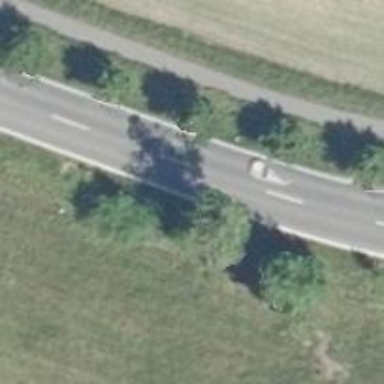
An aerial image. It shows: Secondary road with asphalt surface.